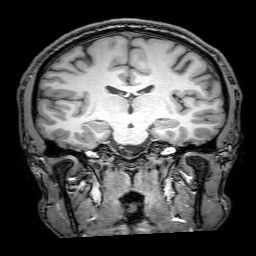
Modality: T1w
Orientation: sagittal
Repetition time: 0.00828 s
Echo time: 0.00388 s